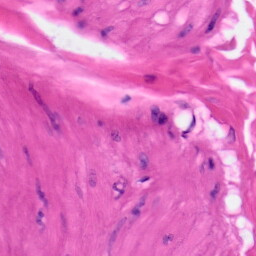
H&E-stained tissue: Skin